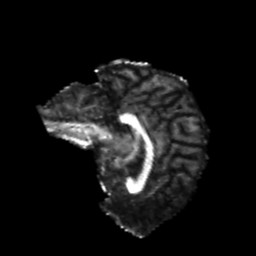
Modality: FA
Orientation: sagittal
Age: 22
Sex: female
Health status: healthy
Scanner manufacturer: philips
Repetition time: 7.393 s
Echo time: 0.08599 s